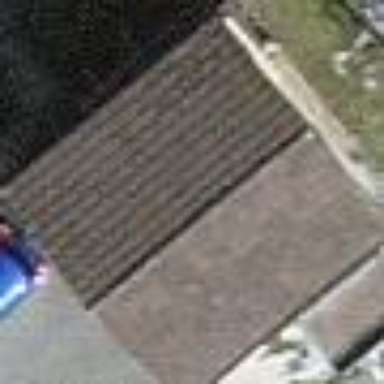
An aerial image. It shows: Garage.